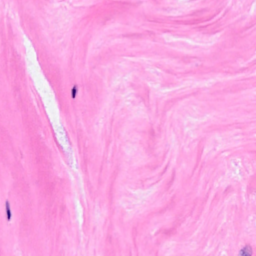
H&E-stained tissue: Breast